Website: home-depot
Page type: review-order
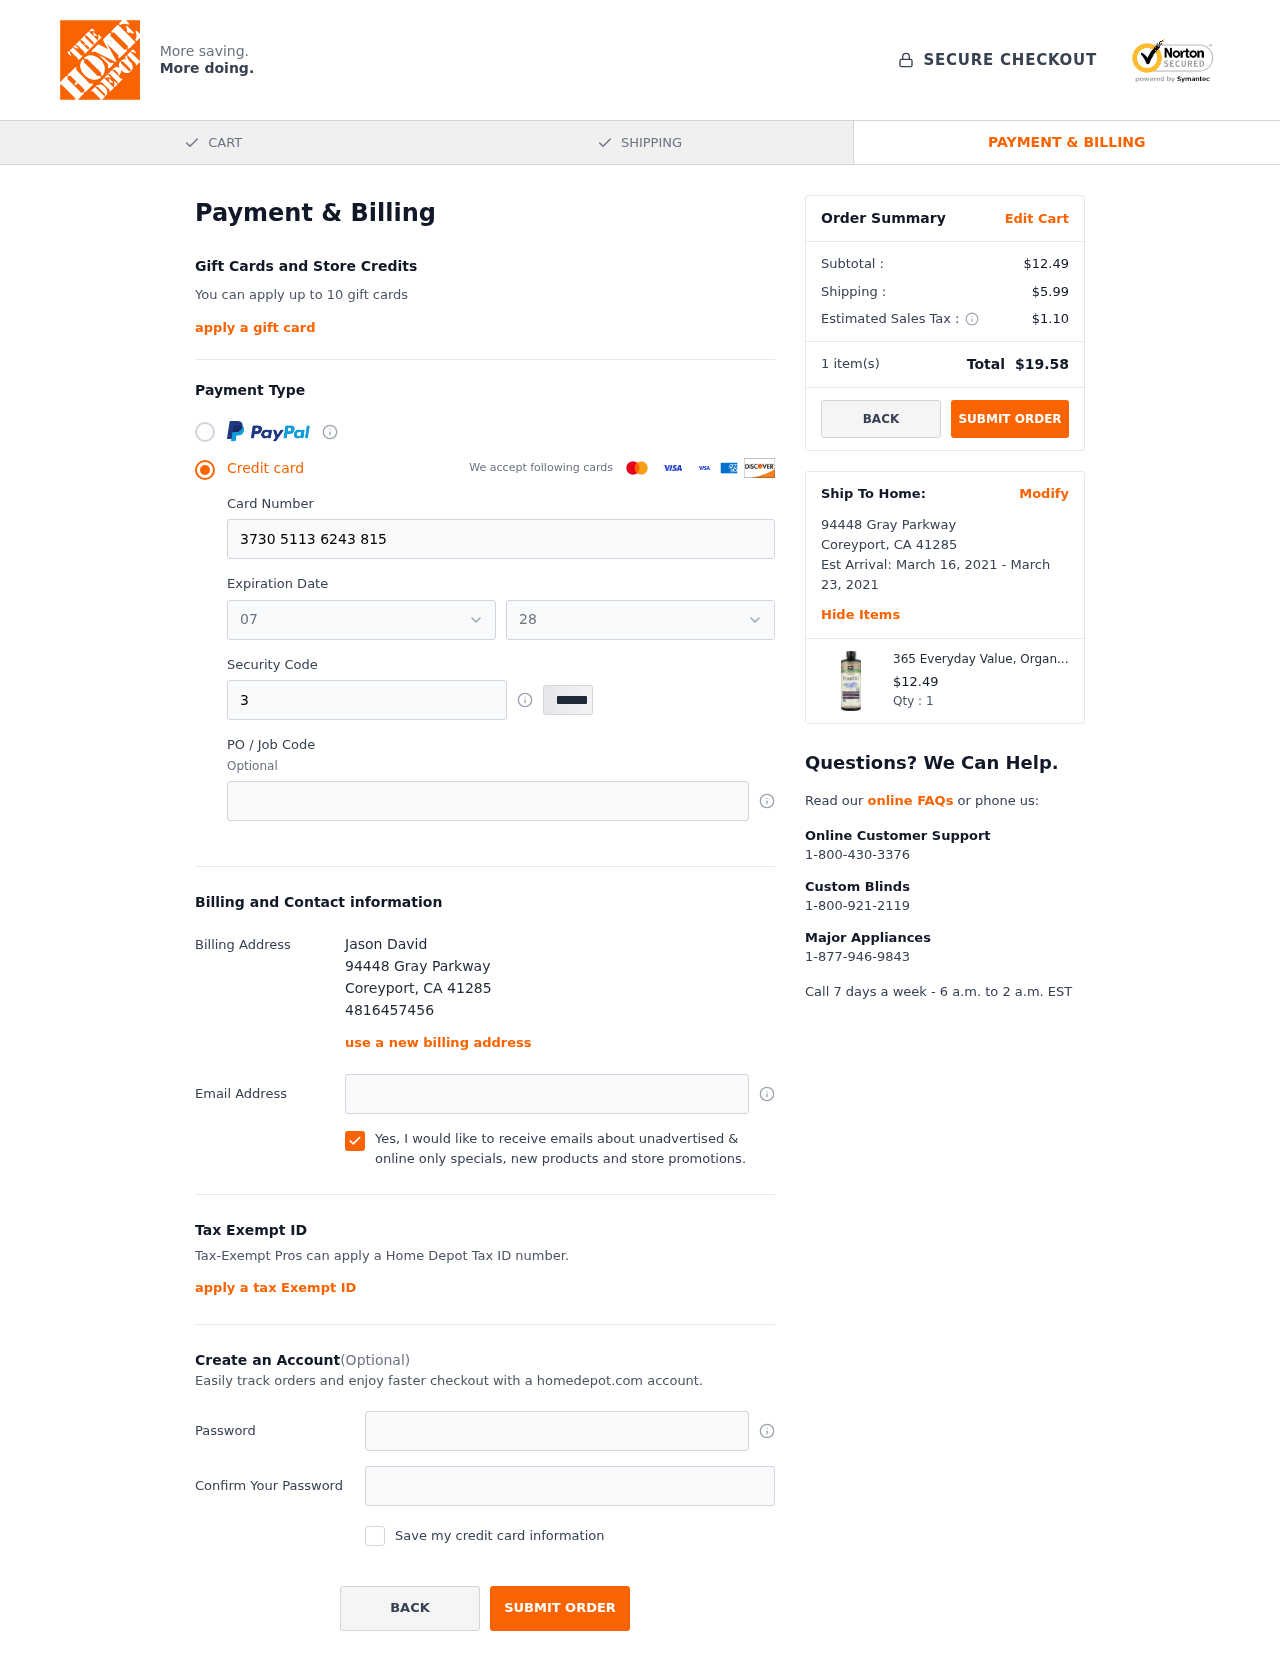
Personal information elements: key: PII_CARD_EXPIRY_MONTH
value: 07
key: PII_CARD_EXPIRY_YEAR
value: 28
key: PII_CITY
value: Coreyport
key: PII_FULLNAME
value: Jason David
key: PII_PHONE
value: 4816457456
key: PII_POSTCODE
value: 41285
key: PII_STATE_ABBR
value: CA
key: PII_STREET
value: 94448 Gray Parkway
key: PII_CARD_NUMBER
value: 3730 5113 6243 815
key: PII_CARD_CVV
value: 3615
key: PII_EMAIL
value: jasondavid@yahoo.com
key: PII_POSTCODE_FULL
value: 41285
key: PII_POSTCODE_NUMERIC
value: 41285
Product elements: key: PRODUCT1_NAME
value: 365 Everyday Value, Organic Filtered Flax Oil, 24 fl oz
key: PRODUCT1_PRICE
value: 12.49
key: PRODUCT1_QUANTITY
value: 1
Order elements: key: ORDER_SUBTOTAL
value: $12.49
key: ORDER_SHIPPING_COST
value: $5.99
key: ORDER_TAX
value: $1.10
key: ORDER_NUM_ITEMS
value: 1
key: ORDER_TOTAL
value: $19.58
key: ORDER_SHIPPING_DATE
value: March 16, 2021
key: ORDER_DELIVERY_DATE
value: March 23, 2021